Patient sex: F
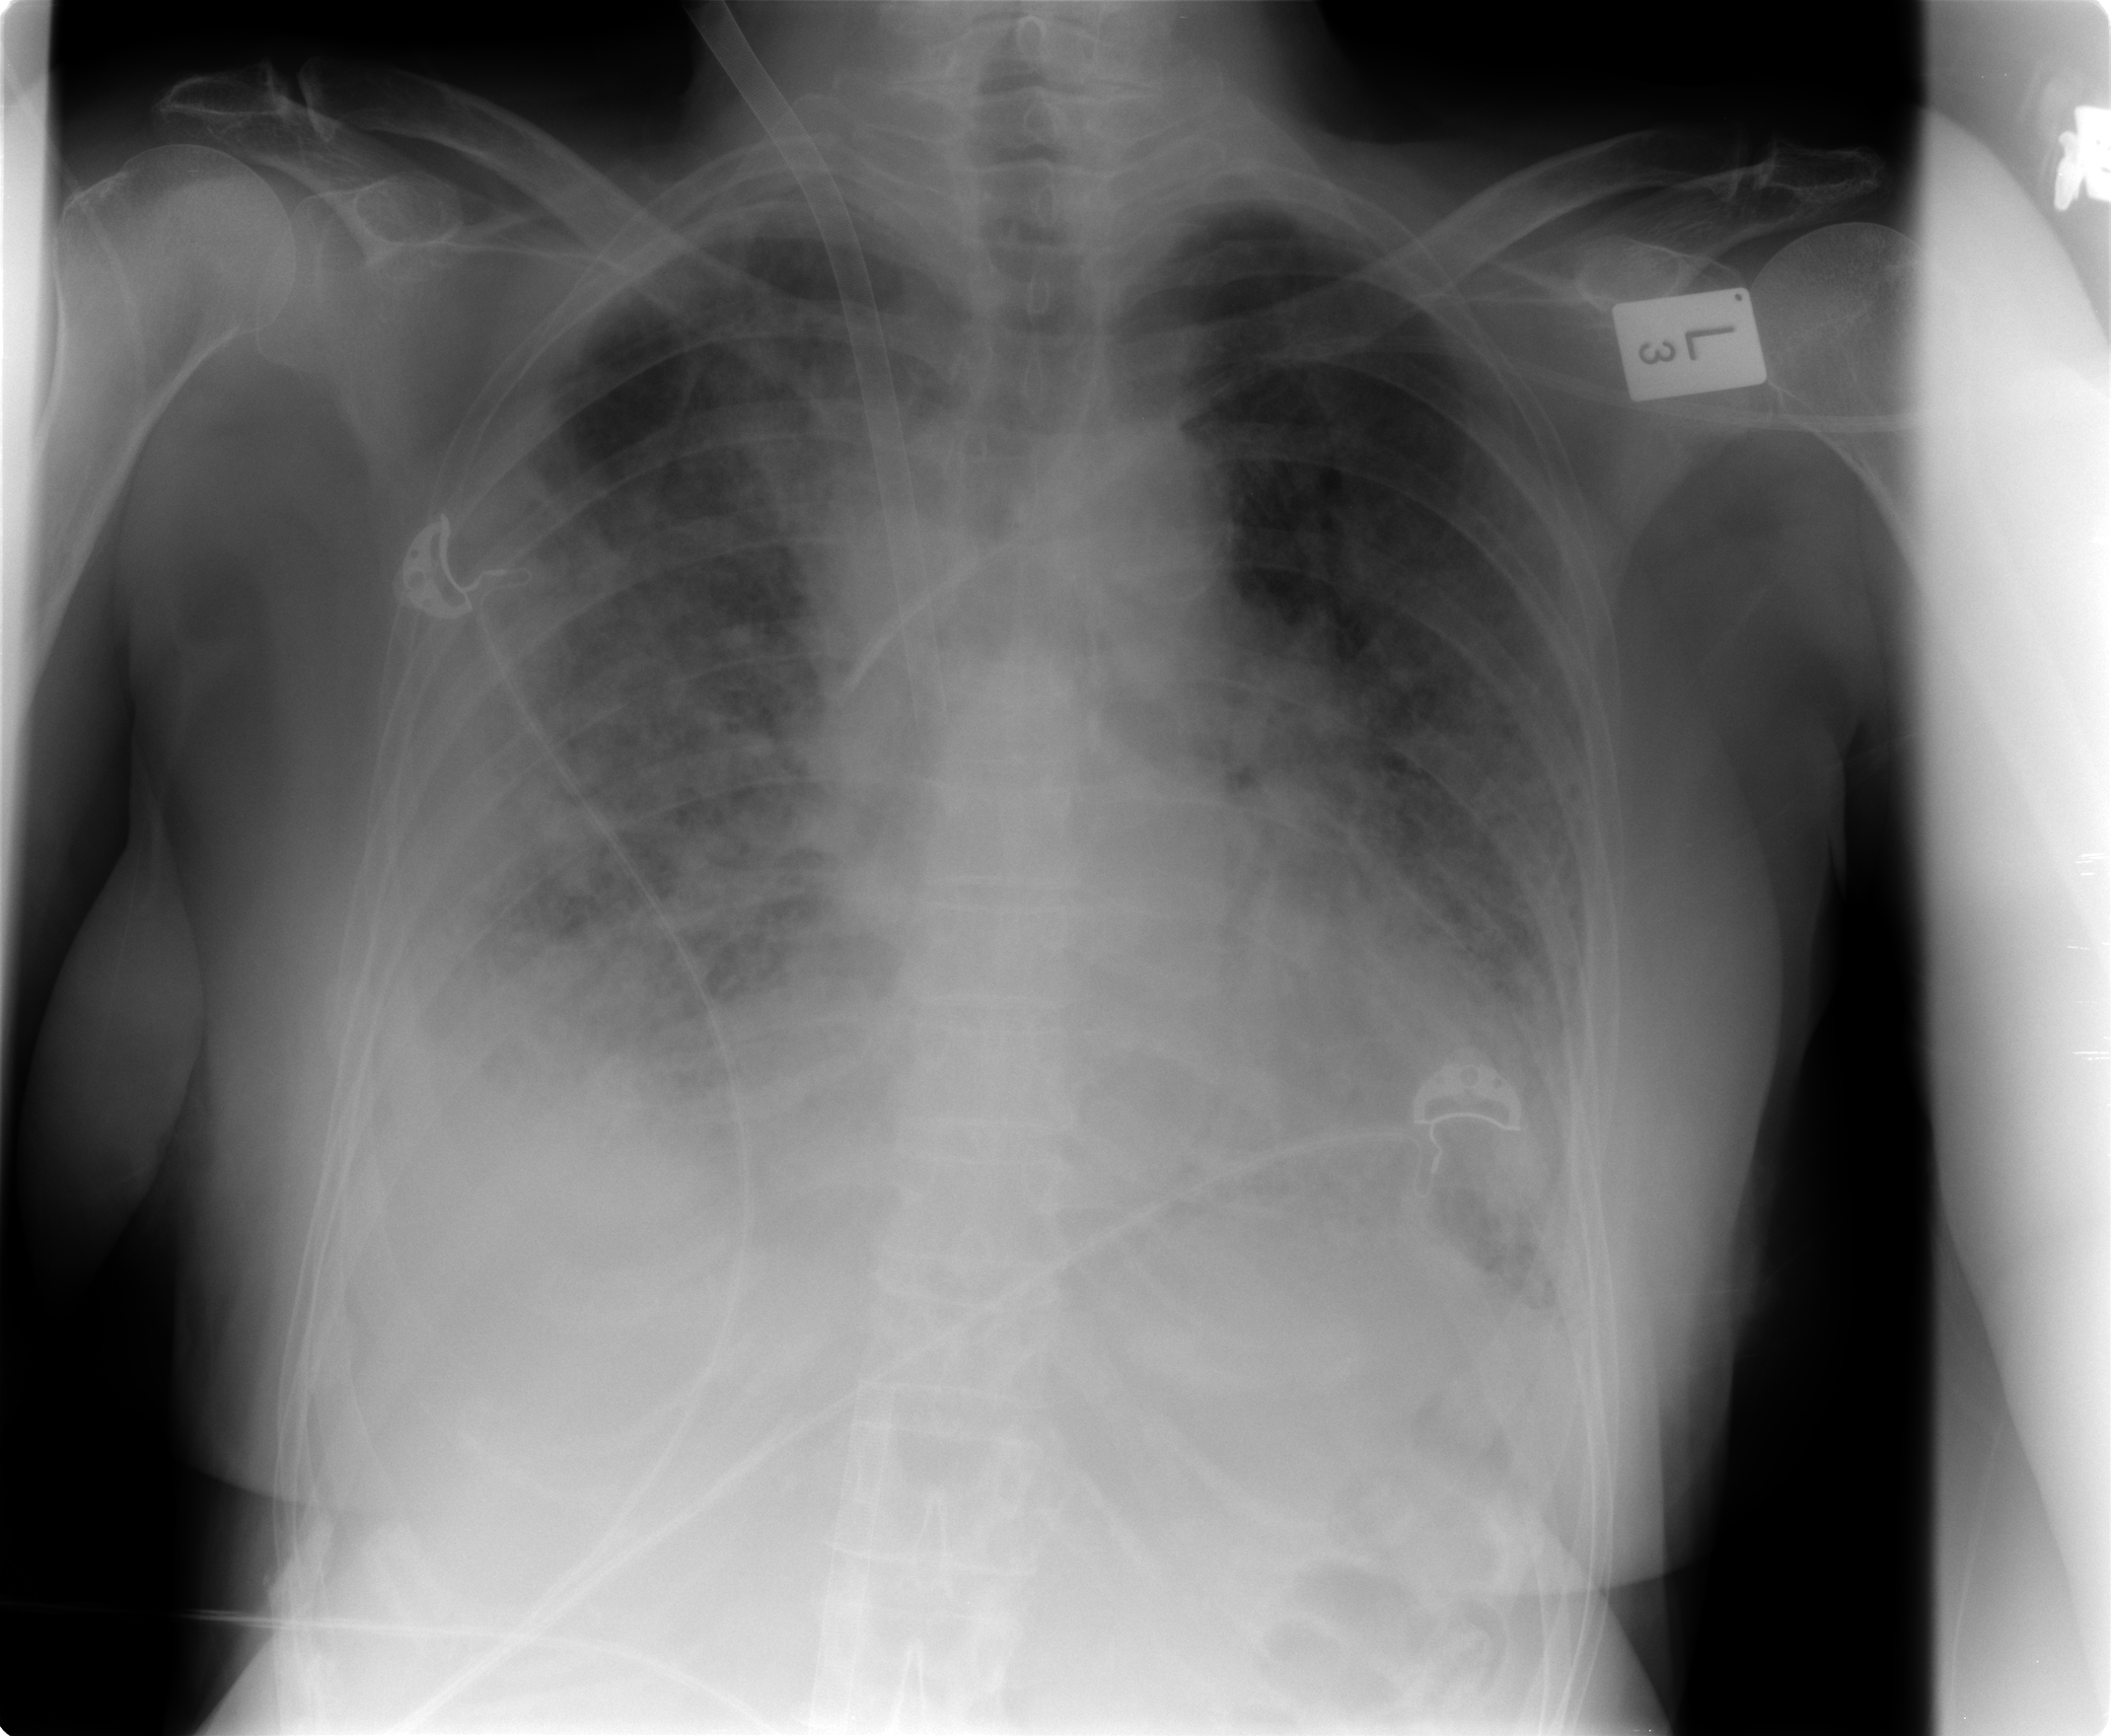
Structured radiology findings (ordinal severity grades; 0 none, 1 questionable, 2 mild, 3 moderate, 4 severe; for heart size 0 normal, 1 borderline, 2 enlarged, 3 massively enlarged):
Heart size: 1
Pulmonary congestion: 3
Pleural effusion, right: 2
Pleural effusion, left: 2
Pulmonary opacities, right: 3
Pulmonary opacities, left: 2
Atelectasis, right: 3
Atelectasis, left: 2